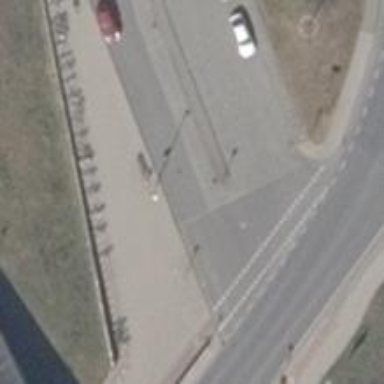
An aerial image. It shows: Taxi stand.